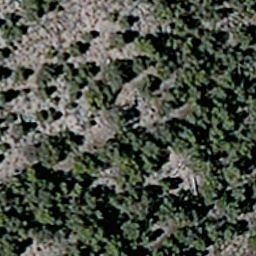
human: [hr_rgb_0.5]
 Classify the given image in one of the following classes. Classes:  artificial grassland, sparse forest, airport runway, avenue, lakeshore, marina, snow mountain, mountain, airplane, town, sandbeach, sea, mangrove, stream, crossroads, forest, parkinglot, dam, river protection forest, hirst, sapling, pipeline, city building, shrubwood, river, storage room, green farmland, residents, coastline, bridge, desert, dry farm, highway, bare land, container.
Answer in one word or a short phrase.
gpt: sparse forest